Question: I am working on a chrome extension with a popup which shows up when you click on the extension icon. On popup, I have a button which once clicked shows loading box on the currently open tab page.
Screenshot:

The loading box is removed after some time using 'setTimeout'. However this works only when popup itself is VISIBLE. If I click on button on popup and then go to some other tab and come back or click elsewhere on tab page, the popup hides BUT loading box remains visible.
Does any one know how to hide the loading box even if popup goes invisible/out of focus ? I thought it would go away since there is 'setTimeout' function which removes it but it doesn't work when popup loses focus.
Instead of pasting all relevant code here, <URL> is the download link for the extension so that you could see exactly what I mean.
In actual extension, I have ajax request though instead of 'setTimeout':
'''
$.ajax({
url : 'localhost url here....',
data : data, // this is searialized form data
dataType : 'json',
method : 'post',
success : function (r) {
if (r.success) {
window.close();
var notification = webkitNotifications.createNotification(
'img/48.png',
'Done!',
'The page has been saved successfully :)'
);
notification.show();
setTimeout(function () {
notification.cancel();
}, 5000);
}
else {
if (r.error) {
$ediv.text(r.error).fadeIn('fast');
}
}
},
error : function (r) {
$ediv.text('Unknown error, please try again later.').fadeIn('fast');
},
complete : function (r) {
chrome.tabs.executeScript(
null, {code : "document.body.removeChild(document.getElementById('__wnoverlay__'))"}
);
}
});
'''
Thanks for your help
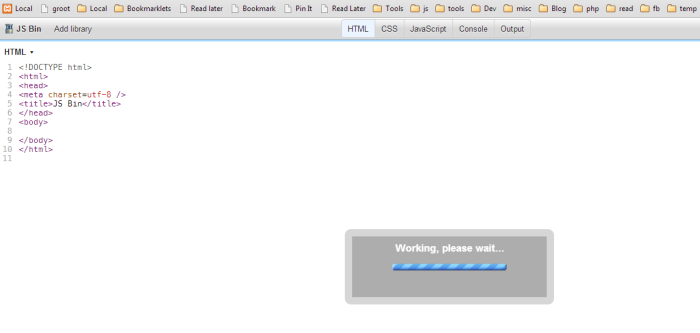
Answer: # Steps
- - -
# References
- <URL>
# EDIT 1
Add following in manifest file ensure you register background and jquery with background Page.
'''
"background":{
"scripts":["js/jquery.js","background.js"]
},
'''
Add following code in 'background.js'
This code migrates AJAX Call to background Page and executes removal of dialog box after 5 seconds threshold.
'''
function invokeAJAX(tabid) {
$.ajax({
url: 'localhost url here....',
data: data, // this is searialized form data
dataType: 'json',
method: 'post',
success: function (r) {
if (r.success) {
window.close();
var notification = webkitNotifications.createNotification(
'img/48.png',
'Done!',
'The page has been saved successfully :)');
notification.show();
setTimeout(function () {
notification.cancel();
}, 5000);
} else {
if (r.error) {
$ediv.text(r.error).fadeIn('fast');
}
}
},
error: function (r) {
$ediv.text('Unknown error, please try again later.').fadeIn('fast');
},
complete: function (r) {
chrome.tabs.executeScript(
tabid, {
code: "document.body.removeChild(document.getElementById('__wnoverlay__'))"
});
}
});
}
'''
Your popup.js looks like this where you invoke functions of background Page directly
'''
document.addEventListener("DOMContentLoaded", function () {
$('#btn').click(function () {
// show loading message
// chrome.extension.sendRequest({}, function(response) {});
chrome.tabs.executeScript(null, {
"code": 'var __a=document.createElement("DIV");__a.id="__wnoverlay__";__a.style.width="300px";__a.style.height="80px";__a.style.position="fixed";__a.style.top="50%";__a.style.left="50%";__a.style.color="#fff";__a.style.zIndex=<PHONE>;__a.style.opacity=0.8;__a.style.textAlign="center";__a.style.padding="10px";__a.style.border="12px solid #cccccc";__a.style.marginLeft="-150px";__a.style.marginTop="-40px";__a.style.fontWeight="bold";__a.style.fontSize="17px";__a.style.borderRadius="10px";__a.innerHTML="Working, please wait...";document.body.appendChild(__a);'
});
chrome.tabs.query({}, function (tab) {//Get current tab
chrome.extension.getBackgroundPage().invokeAJAX(tab.id);//DO Ajax call and delete div added after 5 sec to current tab only
});
});
});
'''
# EDIT 2
### popup.js
Changes made to 'popup.js'
- -
After these changes it sends correct message.
'''
document.addEventListener("DOMContentLoaded", function () {
$('#btn').click(function () {
var $this = $(this);
chrome.tabs.executeScript(
null, {
"code": 'var __a=document.createElement("DIV");__a.id="__wnoverlay__";__a.style.width="300px";__a.style.height="80px";__a.style.position="fixed";__a.style.top="50%";__a.style.left="50%";__a.style.color="#fff";__a.style.background="url(http://groot.com/WebNote_HTML/ChromeExtension/img/spinner.gif) center no-repeat #999999";__a.style.zIndex=<PHONE>;__a.style.opacity=0.8;__a.style.textAlign="center";__a.style.padding="10px";__a.style.border="12px solid #cccccc";__a.style.marginLeft="-150px";__a.style.marginTop="-40px";__a.style.fontWeight="bold";__a.style.fontSize="17px";__a.style.borderRadius="10px";__a.innerHTML="Working, please wait...";document.body.appendChild(__a);'
});
//Proper Query Formation
chrome.tabs.query({
"active": true,
"status": "complete",
"currentWindow": true,
"windowType": "normal"
}, function (tab) { //Get current tab
//DO Ajax call
//tab is an array so we need to access its first index
chrome.extension.getBackgroundPage().invokeAJAX(tab[0].id, $this.closest('form').serialize());
});
});
});
'''
### background.js
Changes made to 'background.js'
- '$ediv.text'
After these changes this is final code.
'''
function invokeAJAX(tabid, data) {
data = data || '';
$.ajax({
url: 'http://groot.com/WebNote_HTML/ChromeExtension/savePage.php',
data: data,
dataType: 'json',
method: 'post',
success: function (r) {
if (r.success) {
// window.close();
var notification = webkitNotifications.createNotification(
'img/48.png',
'Done!',
'The page has been saved successfully :)');
notification.show();
setTimeout(function () {
notification.cancel();
}, 5000);
} else {
if (r.error) {
//$ediv.text(r.error).fadeIn('fast');
console.log("Error .." + r);
}
}
},
error: function (r) {
//$ediv.text('Unknown error, please try again later.').fadeIn('fast');
console.log("Error .." + r);
},
complete: function (r) {
chrome.tabs.executeScript(
tabid, {
code: "document.body.removeChild(document.getElementById('__wnoverlay__'))"
});
}
});
}
'''
# EDIT 3
'''
$('#btn').click(function () {
var $this = $(this);
//Proper Query Formation
chrome.tabs.query({
"active": true,
"status": "complete",
"currentWindow": true,
"windowType": "normal"
}, function (tab) { //Get current tab
//DO Ajax call
//tab is an array so we need to access its first index
chrome.tabs.executeScript(
tab[0].id, {
"code": 'var __a=document.createElement("DIV");__a.id="__wnoverlay__";__a.style.width="300px";__a.style.height="80px";__a.style.position="fixed";__a.style.top="50%";__a.style.left="50%";__a.style.color="#fff";__a.style.background="url(http://groot.com/WebNote_HTML/ChromeExtension/img/spinner.gif) center no-repeat #999999";__a.style.zIndex=<PHONE>;__a.style.opacity=0.8;__a.style.textAlign="center";__a.style.padding="10px";__a.style.border="12px solid #cccccc";__a.style.marginLeft="-150px";__a.style.marginTop="-40px";__a.style.fontWeight="bold";__a.style.fontSize="17px";__a.style.borderRadius="10px";__a.innerHTML="Working, please wait...";document.body.appendChild(__a);'
});
$('#url').val(tab[0].url);
$('#title').val(tab[0].title);
$loader.hide();
chrome.extension.getBackgroundPage().invokeAJAX(tab[0].id, $this.closest('form').serialize());
});
});
'''